Question: I'm developing a Kirby site locally. I'm Trying to add Disqus comments to my article pages. I am following this <URL>
I have followed it word for word. I have downloaded the following snippet and added it to my snippets folder:
'''
1:<?php
2:
3:// set the defaults
4:if(!isset($disqus_shortname)) die('ThisIsMyShortname');
5:if(!isset($disqus_title)) $disqus_title = $page->title();
6:if(!isset($disqus_developer)) $disqus_developer = false;
7:if(!isset($disqus_identifier)) $disqus_identifier = $page->uri();
8:if(!isset($disqus_url)) $disqus_url = thisURL();
9:
10:$disqus_title = addcslashes($disqus_title, "'");
11:$disqus_developer = ($disqus_developer) ? 'true' : 'false';
12:
13:?>
14:<div id="disqus_thread"></div>
15:<script type="text/javascript">
16:var disqus_shortname = '<?php echo $ThisIsMyShortname ?>'; // required: replace example with your forum shortname
17:var disqus_title = '<?php echo html($disqus_title) ?>';
18:var disqus_developer = '<?php echo $disqus_developer ?>'; // developer mode
19:var disqus_identifier = '<?php echo $disqus_identifier ?>';
20:var disqus_url = '<?php echo $disqus_url ?>';
21:
22:(function() {
23:var dsq = document.createElement('script'); dsq.type = 'text/javascript'; dsq.async = true;
24:dsq.src = 'http://' + disqus_shortname + '.disqus.com/embed.js';
25:(document.getElementsByTagName('head')[0] || document.getElementsByTagName('body')[0]).appendChild(dsq);
26:})();
27:</script>
28:<noscript>Please enable JavaScript to view the <a href="http://disqus.com/?ref_noscript">comments powered by Disqus.</a></noscript>
29:<a href="http://disqus.com" class="dsq-brlink">blog comments powered by <span class="logo-disqus">Disqus</span></a>
'''
On lines 4 and 16 I have changed the shortname to my ThisIsMyShortname (my actual short name)
Then to place the comments on my page I have:
'''
<?php snippet('disqus', array('disqus_shortname' => 'WeShapeDigital', 'disqus_developer' => true )) ?>
'''
I have included
'''
'disqus_developer' => true ))
'''
because I am working locally and this should apparently allow Disqus to at least not error.
The error being shown is:

Any help would be great!
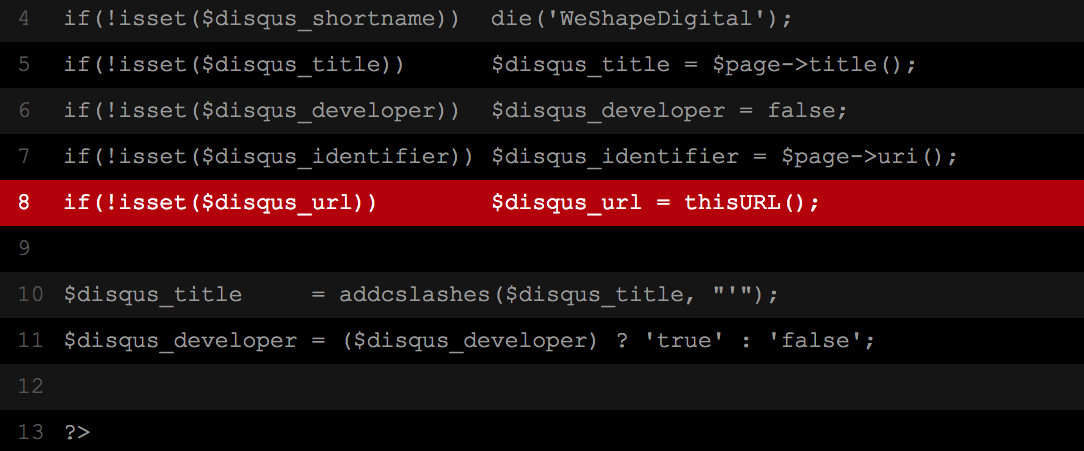
Answer: To solve this problem I found out that I didnt need to enter my short name within the snippet. If you are using kirby1 you don't need to change it at all. If you are using Kirby2 on line 8 of the snippet you do need to change
'''
thisURL()
'''
to
'''
url::current()
'''